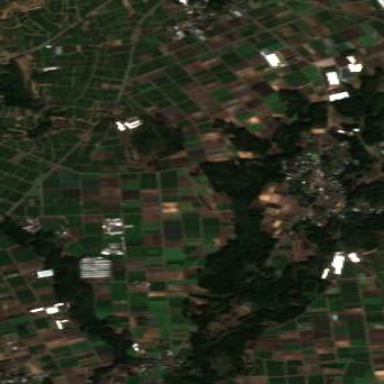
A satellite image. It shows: Picturesque farmland scene.